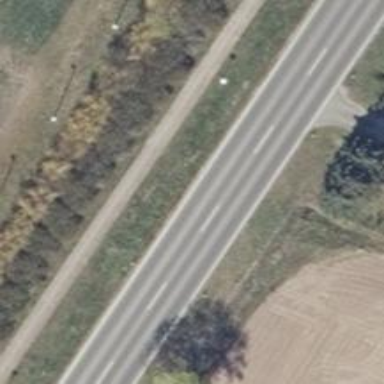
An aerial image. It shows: Primary road with asphalt surface.